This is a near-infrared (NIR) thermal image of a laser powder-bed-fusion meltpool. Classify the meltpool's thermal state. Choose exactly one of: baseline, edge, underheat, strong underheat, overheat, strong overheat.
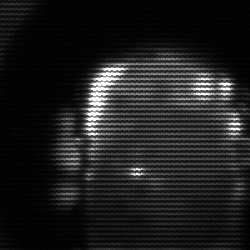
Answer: baseline